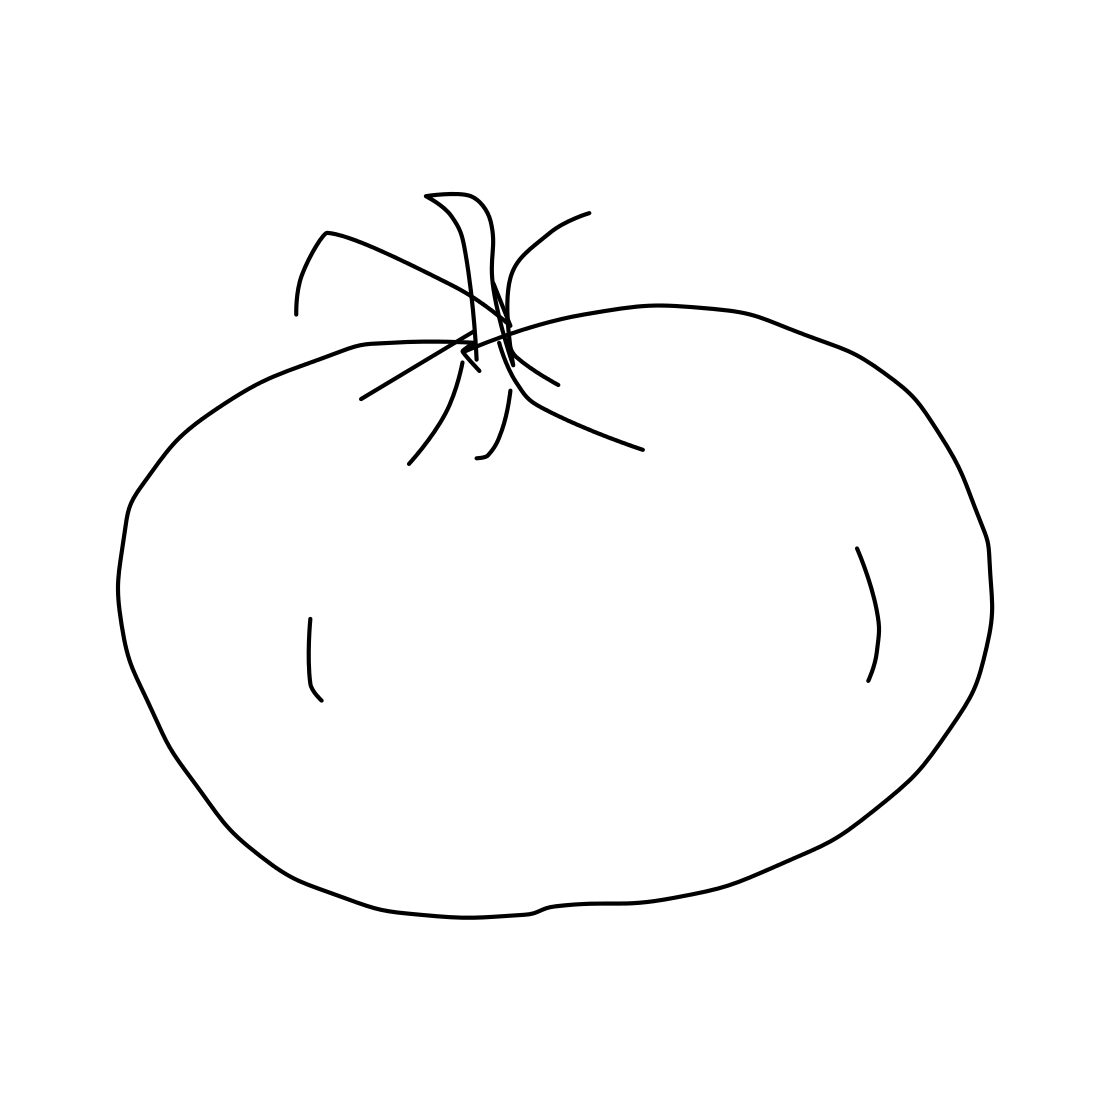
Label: tomato